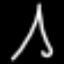
Label: The Eiffel Tower